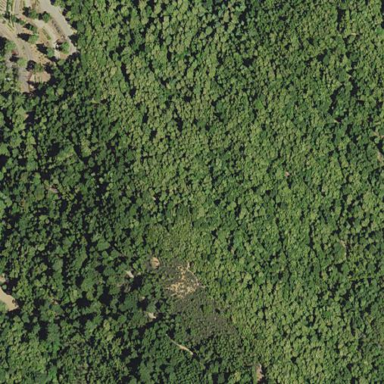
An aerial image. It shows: Forest area.